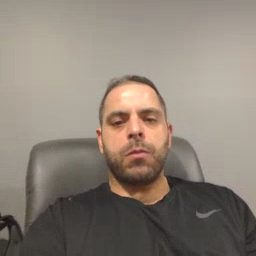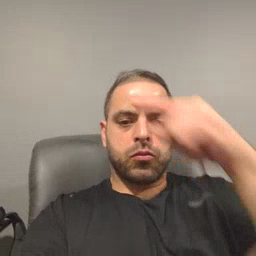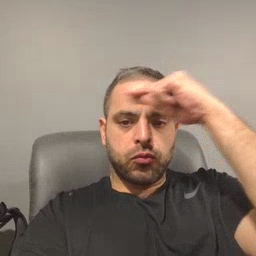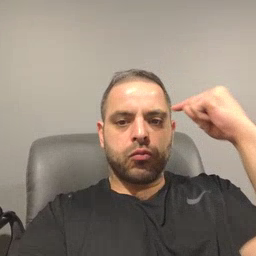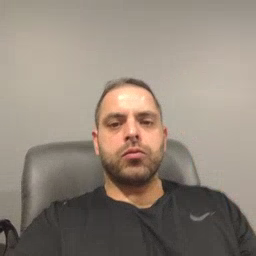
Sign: black